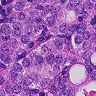
Metastatic tissue present: yes